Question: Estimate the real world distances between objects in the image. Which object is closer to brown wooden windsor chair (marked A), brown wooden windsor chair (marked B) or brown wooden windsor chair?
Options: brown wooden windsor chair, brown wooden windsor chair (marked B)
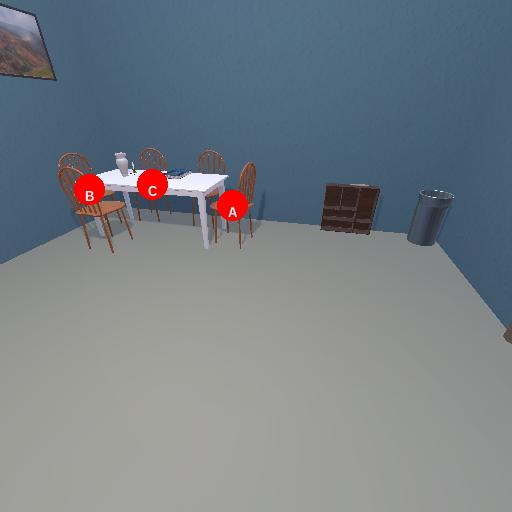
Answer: brown wooden windsor chair